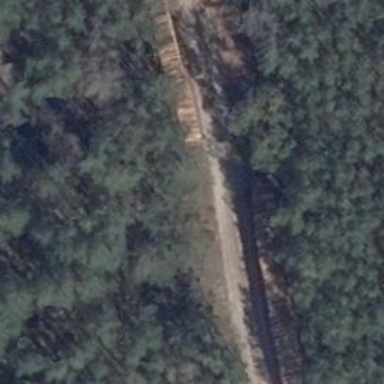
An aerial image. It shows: Sandy track road with grade 4 track type.